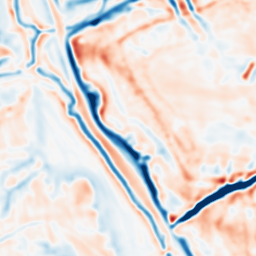
Category: multiscale
Decomposition family: dog_multiscale
Decomposition parameters: sigma_ratio: 1.4
n_scales: 3
base_sigma: 2
Upsampling method: cubic_mitchell
Upsampling parameters: scale: 4
Upsampling scale: 4